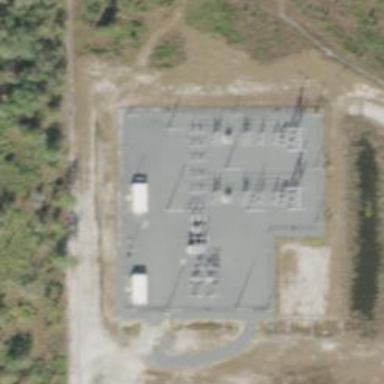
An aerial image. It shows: Switch for power supply.